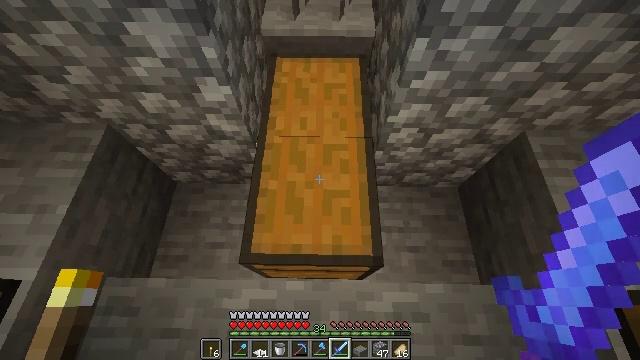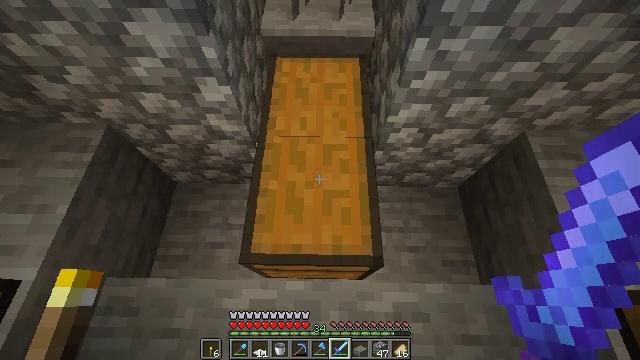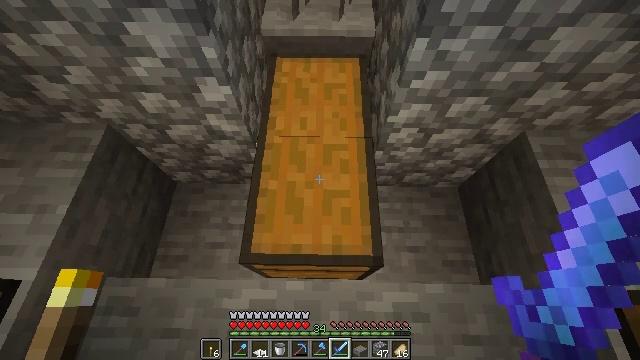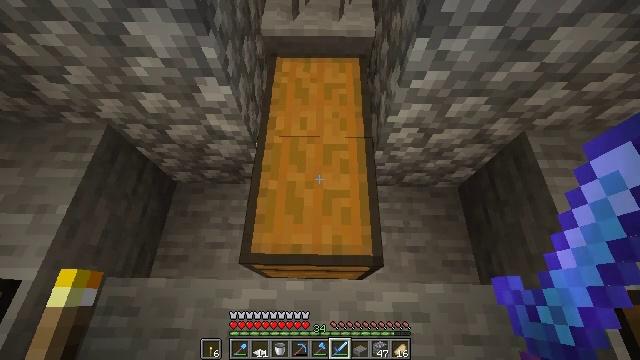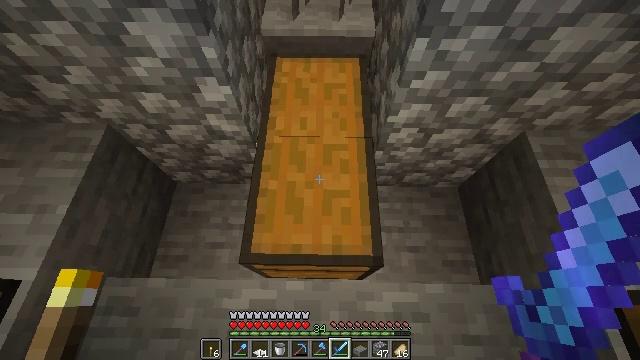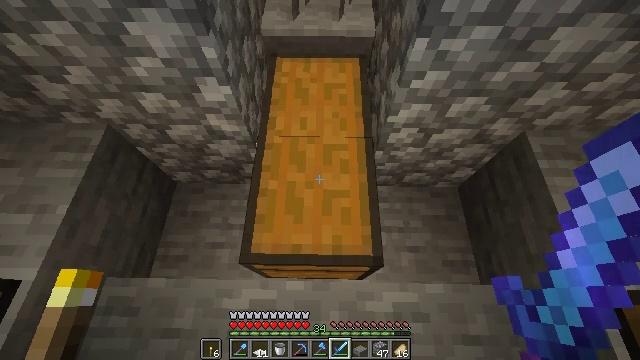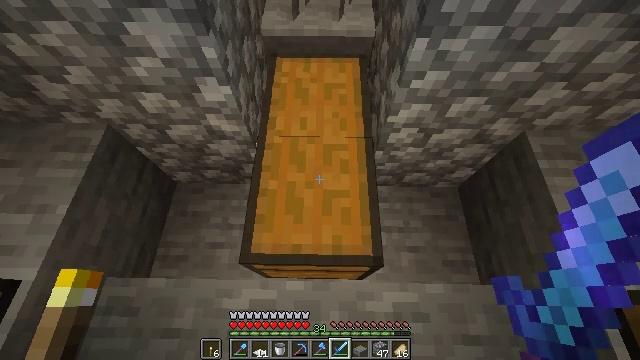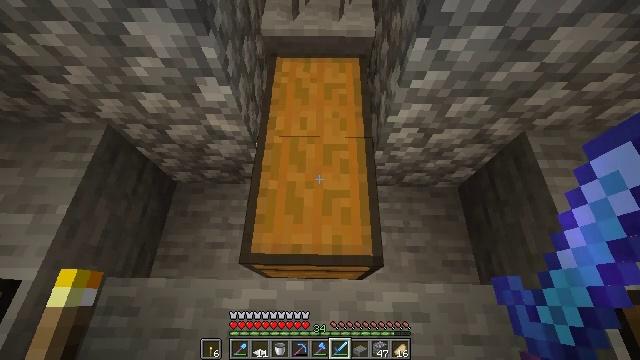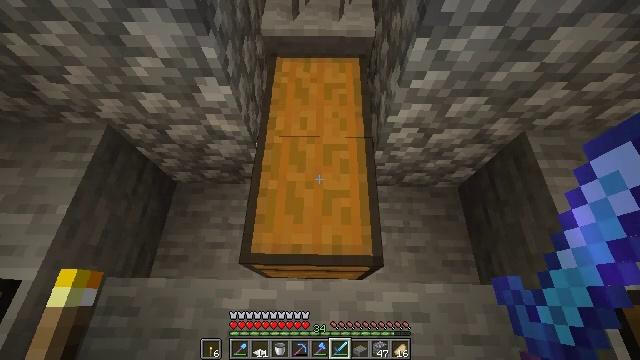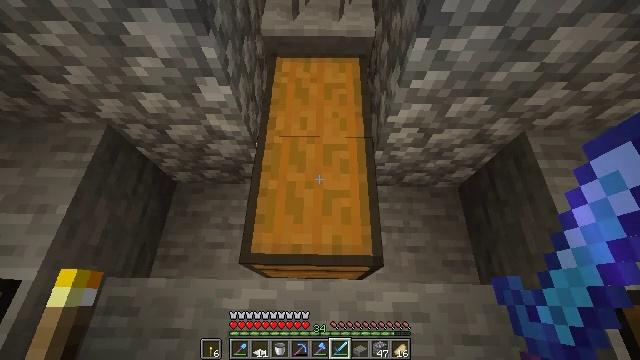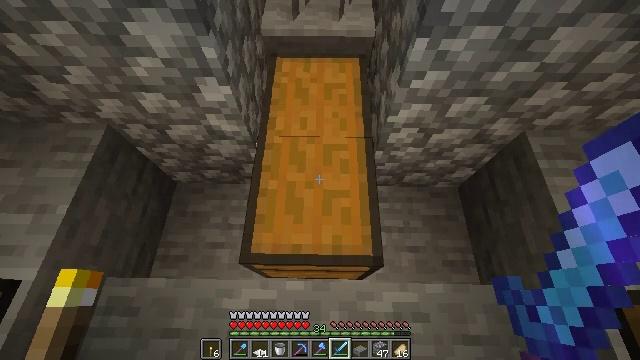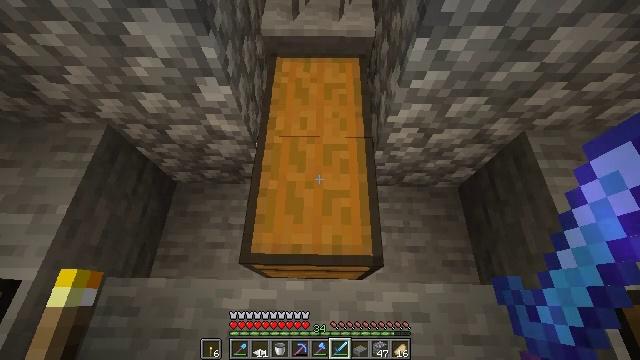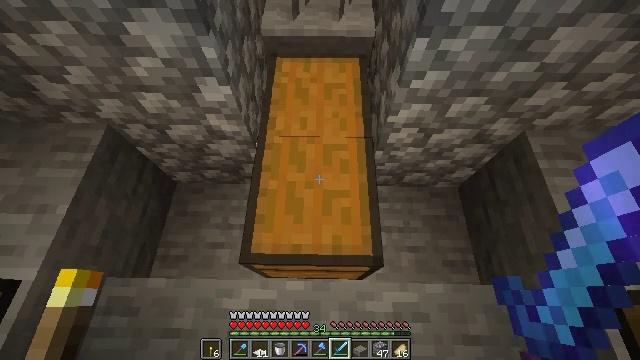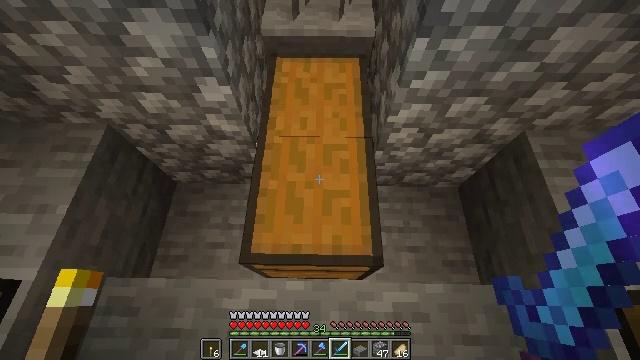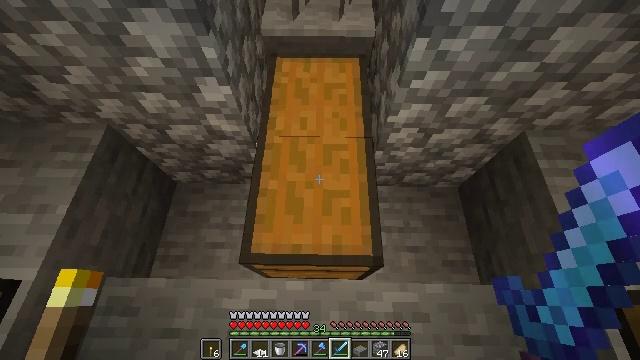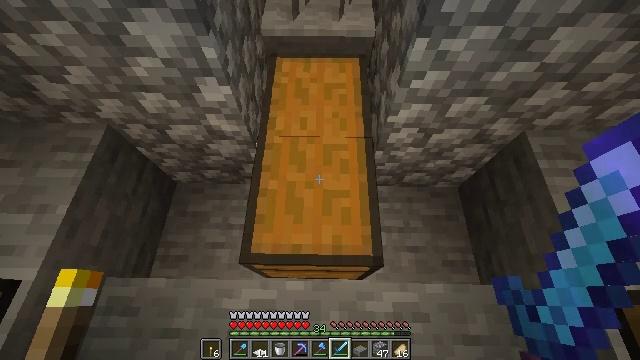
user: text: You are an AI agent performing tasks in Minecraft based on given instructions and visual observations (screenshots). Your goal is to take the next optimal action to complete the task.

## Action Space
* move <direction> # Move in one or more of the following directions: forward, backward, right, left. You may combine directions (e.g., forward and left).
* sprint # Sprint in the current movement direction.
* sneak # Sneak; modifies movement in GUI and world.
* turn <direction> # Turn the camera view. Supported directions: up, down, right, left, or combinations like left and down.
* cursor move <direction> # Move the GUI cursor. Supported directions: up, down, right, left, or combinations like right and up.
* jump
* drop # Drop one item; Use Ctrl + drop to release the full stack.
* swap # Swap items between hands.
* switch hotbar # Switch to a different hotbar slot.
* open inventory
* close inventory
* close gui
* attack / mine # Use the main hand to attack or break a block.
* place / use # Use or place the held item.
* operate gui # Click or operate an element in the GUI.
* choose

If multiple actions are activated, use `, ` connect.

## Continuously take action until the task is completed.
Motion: motion action
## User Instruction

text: Drop a diamond sword.
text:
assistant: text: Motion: no_op
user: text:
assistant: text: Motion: no_op
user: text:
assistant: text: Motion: no_op
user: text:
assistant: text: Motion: no_op
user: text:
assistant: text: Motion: no_op
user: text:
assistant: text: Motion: no_op
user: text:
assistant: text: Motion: no_op
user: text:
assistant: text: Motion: no_op
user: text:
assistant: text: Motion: no_op
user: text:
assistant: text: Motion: no_op
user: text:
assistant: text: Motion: no_op
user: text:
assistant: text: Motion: no_op
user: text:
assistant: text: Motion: no_op
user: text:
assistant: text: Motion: no_op
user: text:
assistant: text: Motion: no_op
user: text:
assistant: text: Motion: no_op
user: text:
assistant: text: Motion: no_op
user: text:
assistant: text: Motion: no_op
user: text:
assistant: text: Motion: no_op
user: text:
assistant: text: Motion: no_op
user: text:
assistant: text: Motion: no_op
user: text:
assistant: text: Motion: no_op
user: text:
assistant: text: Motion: no_op
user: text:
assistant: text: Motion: no_op
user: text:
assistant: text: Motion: no_op
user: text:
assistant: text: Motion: no_op
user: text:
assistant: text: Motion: no_op
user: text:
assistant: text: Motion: no_op
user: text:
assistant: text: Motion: no_op
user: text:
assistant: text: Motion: no_op